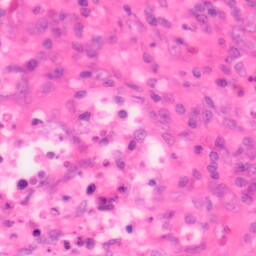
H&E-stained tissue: Colon